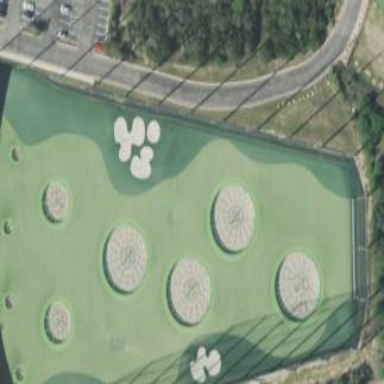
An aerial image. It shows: Golf pitch for leisure land.